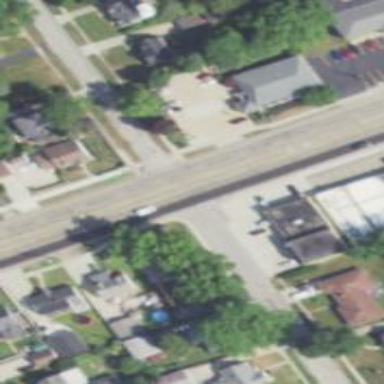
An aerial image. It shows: Road with stop sign.